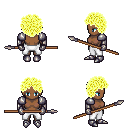
a pixel art fantasy rpg character, female body template, human, dark skin, steel arm armor, white pants, gold curly afro hairstyle, metal gloves, metal boots, spear, four views (front, back, left, right), 2x2 character sprite sheet, small pixel art, hard edges, no anti-aliasing